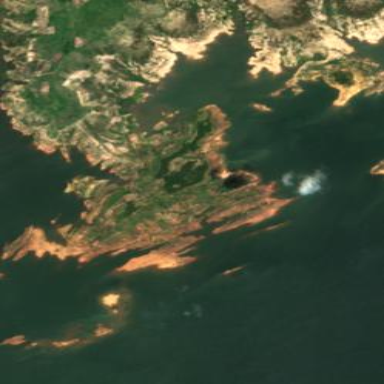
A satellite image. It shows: Islet.